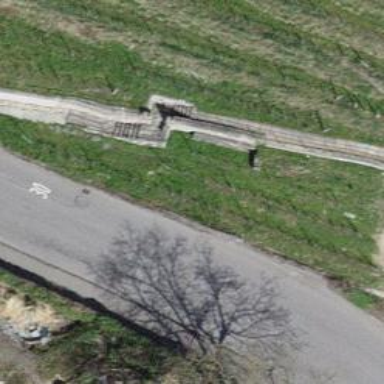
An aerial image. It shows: Road with steps.